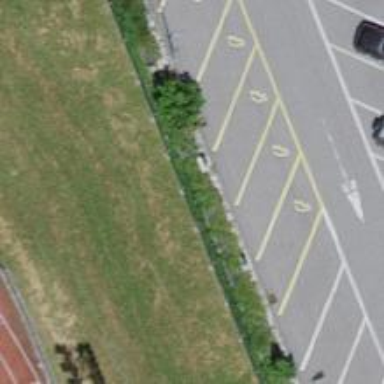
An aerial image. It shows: Charging station.